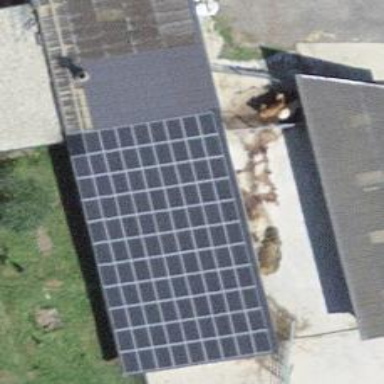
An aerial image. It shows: Solar photovoltaic panel generator.